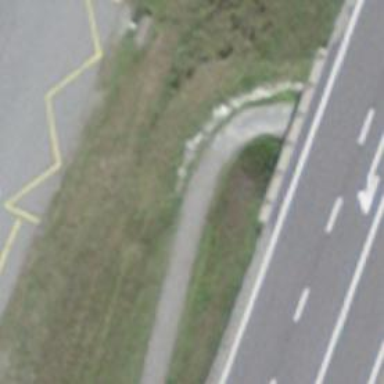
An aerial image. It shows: Tunnel for cyclists along cycleway.